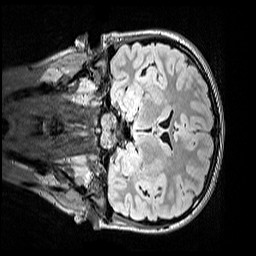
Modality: FLAIR
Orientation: coronal
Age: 10
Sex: female
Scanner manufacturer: siemens
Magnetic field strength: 3 T
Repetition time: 5 s
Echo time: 0.388 s